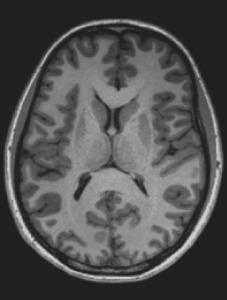
Label: notumor